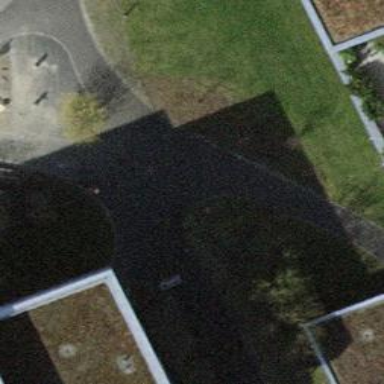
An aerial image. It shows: Footway with concrete surface.